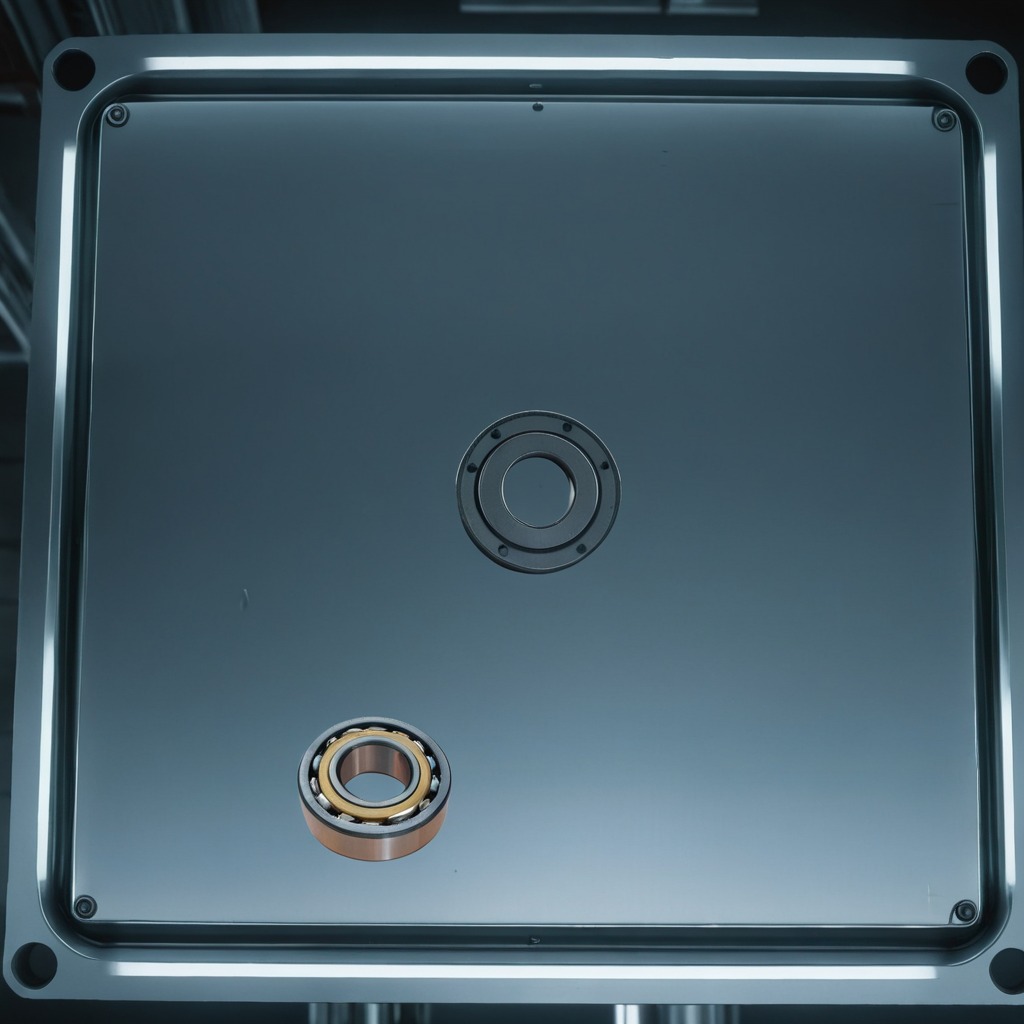
A metal ball bearing is lying on the metal table.